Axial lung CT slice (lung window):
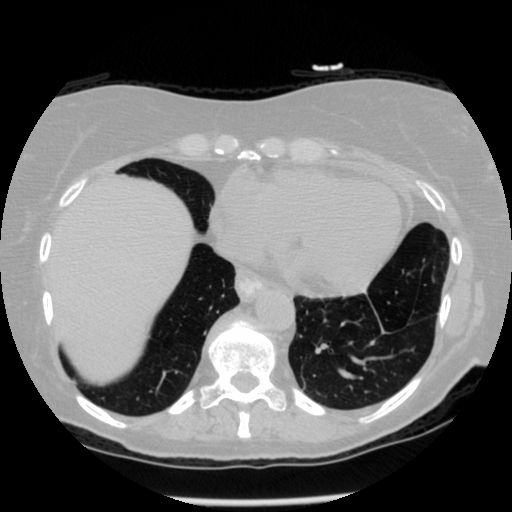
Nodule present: no